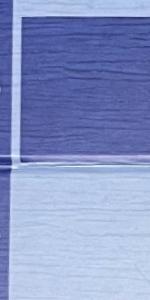
Label: Empty